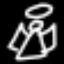
Label: angel